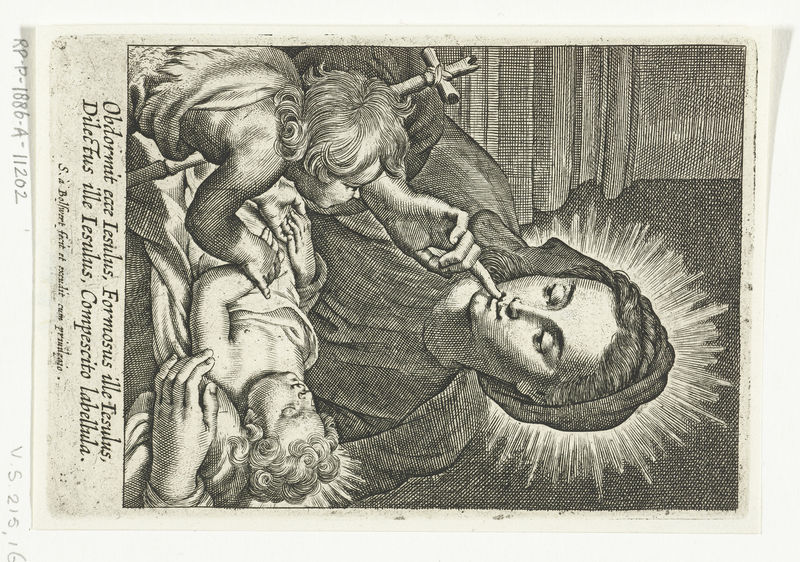
Titel: Maria met slapend Christuskind en Johannes de Doper
Künstler: Schelte Adamsz. Bolswert
Standort: Amsterdam
Institution: Rijksmuseum
Schlagwörter: stich, gedreht, jesus, maria, kupferstich, bébé, enfant, johannes der täufer, croix, vierge marie